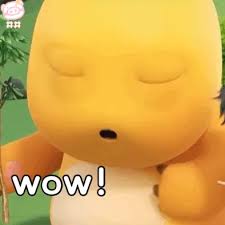
Label: nailong